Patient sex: M
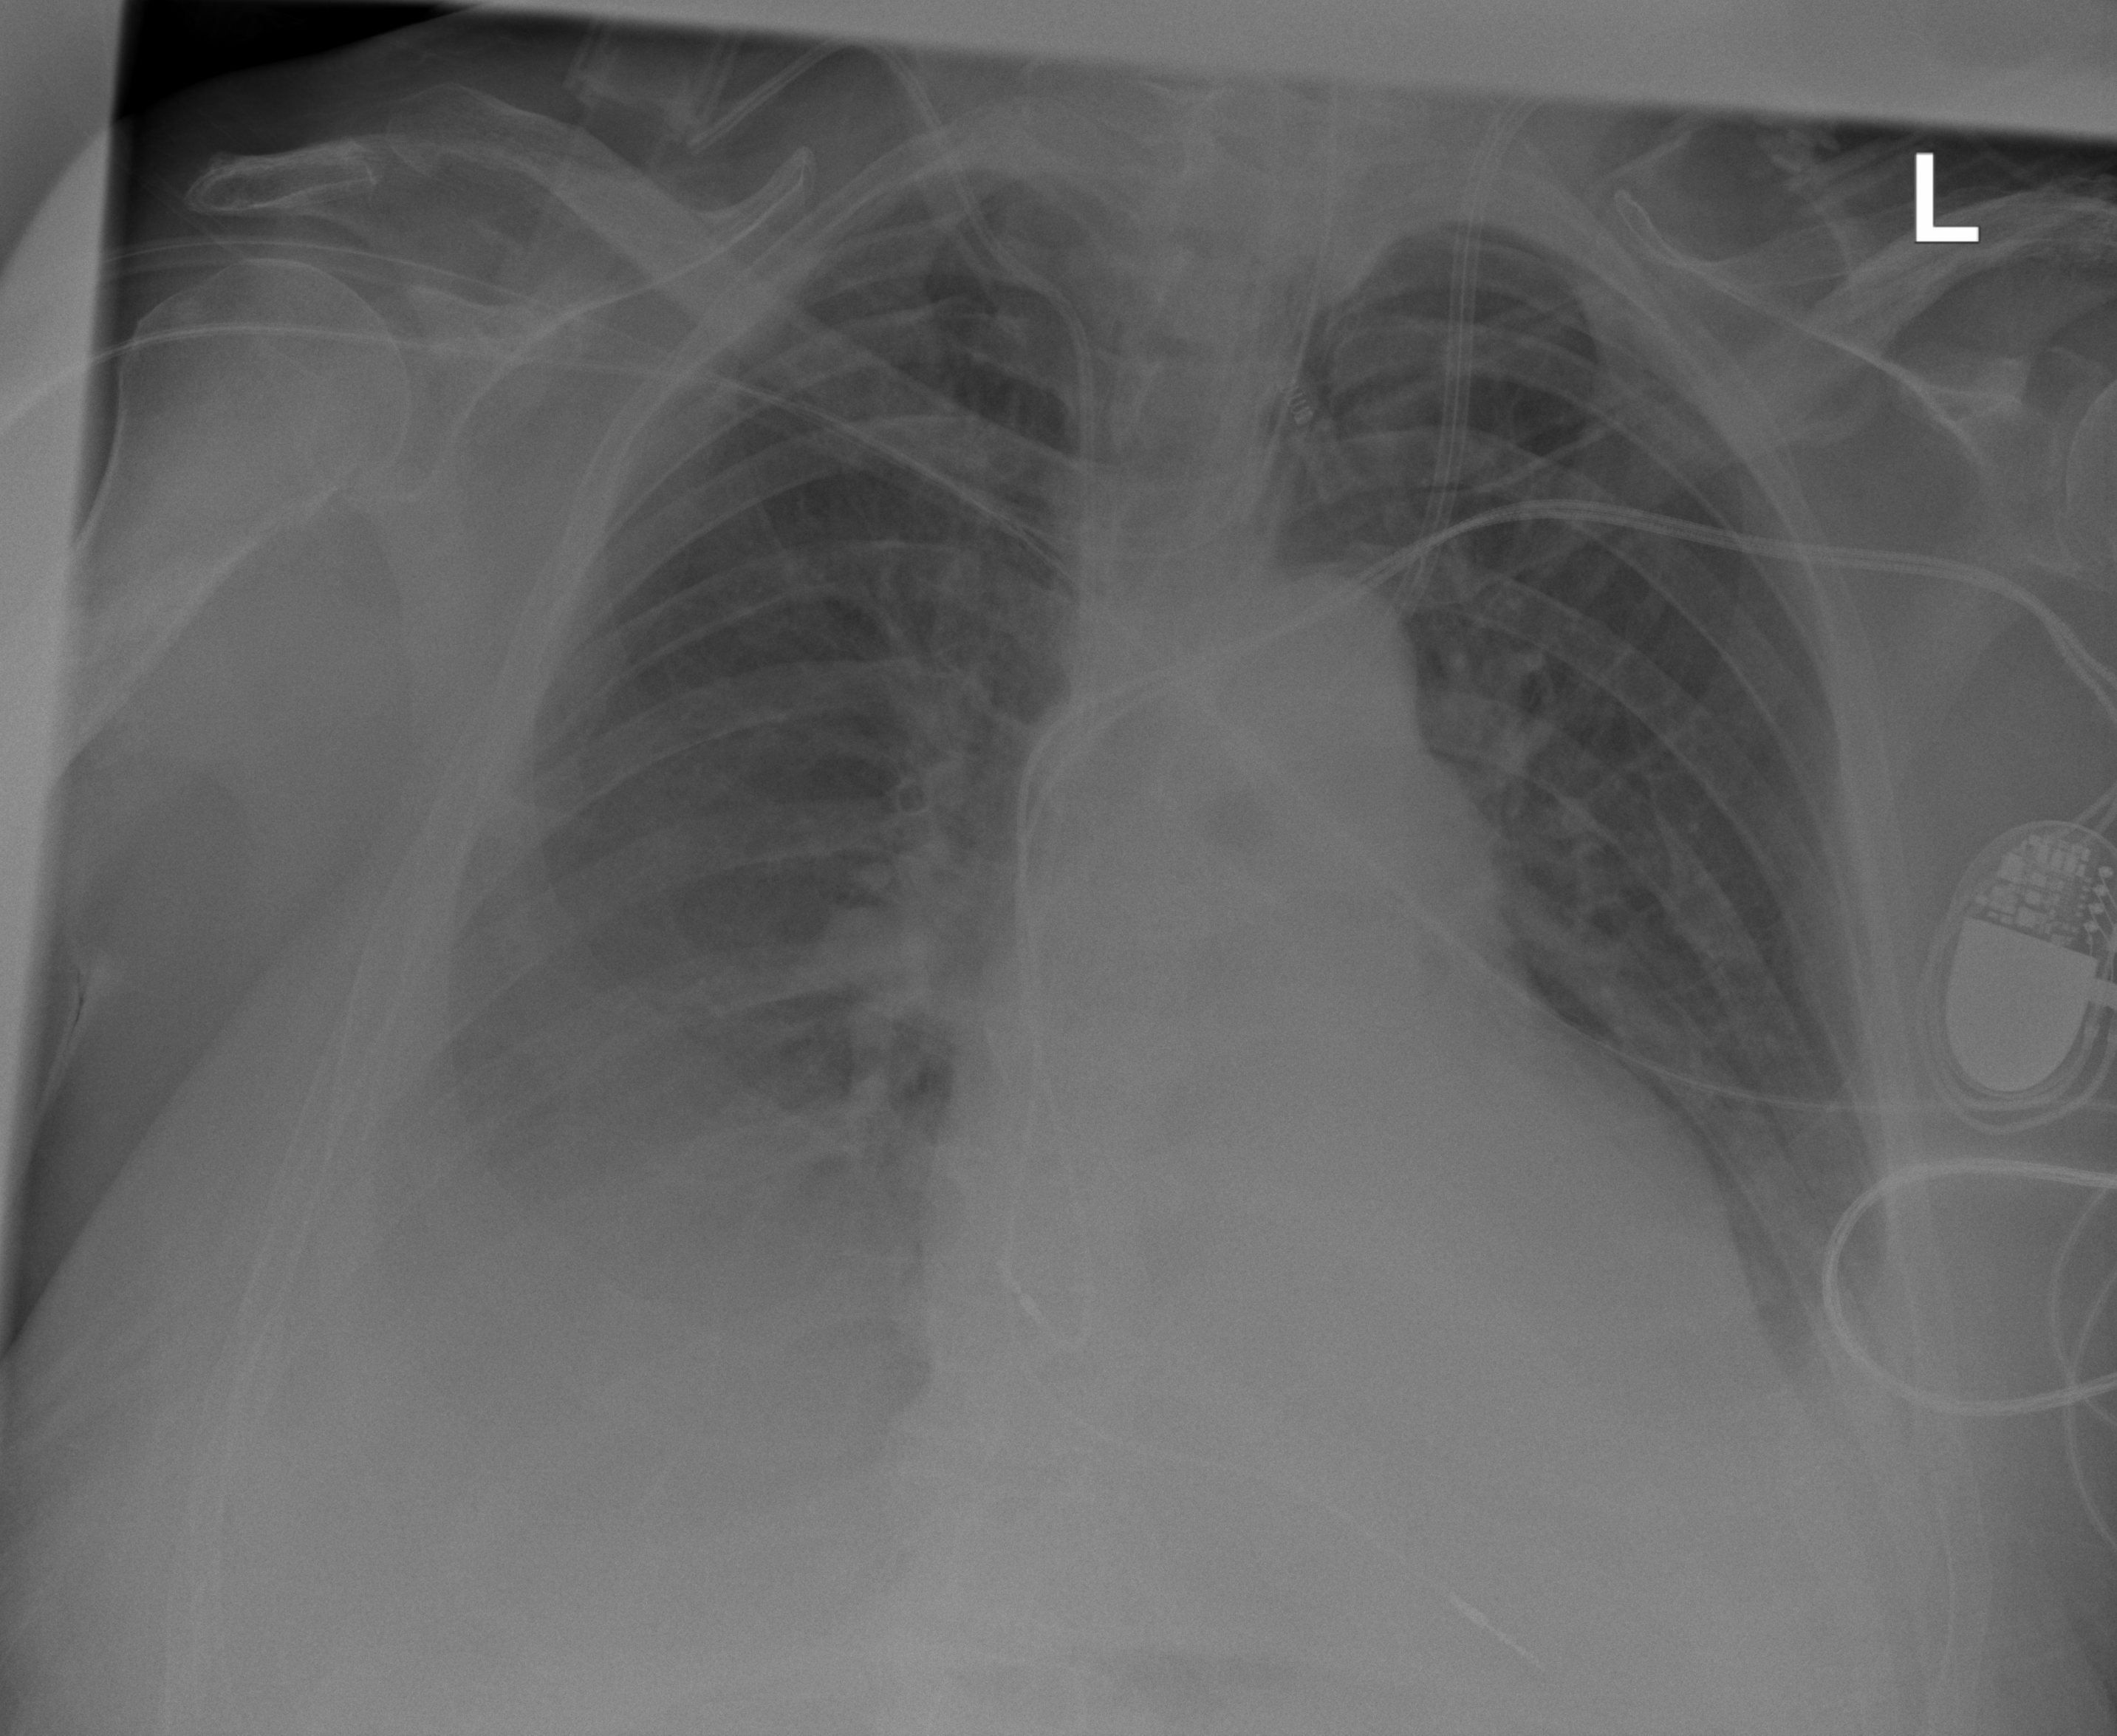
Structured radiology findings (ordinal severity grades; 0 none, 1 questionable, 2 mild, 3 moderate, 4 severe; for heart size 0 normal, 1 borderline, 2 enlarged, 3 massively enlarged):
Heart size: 0
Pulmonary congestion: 0
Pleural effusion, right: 2
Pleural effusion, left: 2
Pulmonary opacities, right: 0
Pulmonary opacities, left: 0
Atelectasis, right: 2
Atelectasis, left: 2